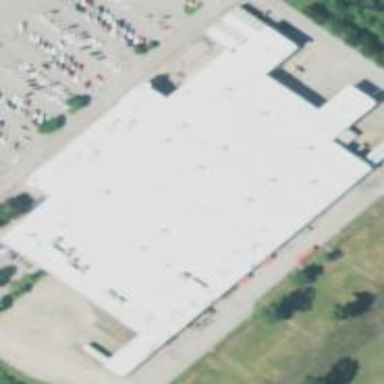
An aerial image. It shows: Flat-roofed commercial building housing supermarket.